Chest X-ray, AP view. Patient: 50 years old, sex M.
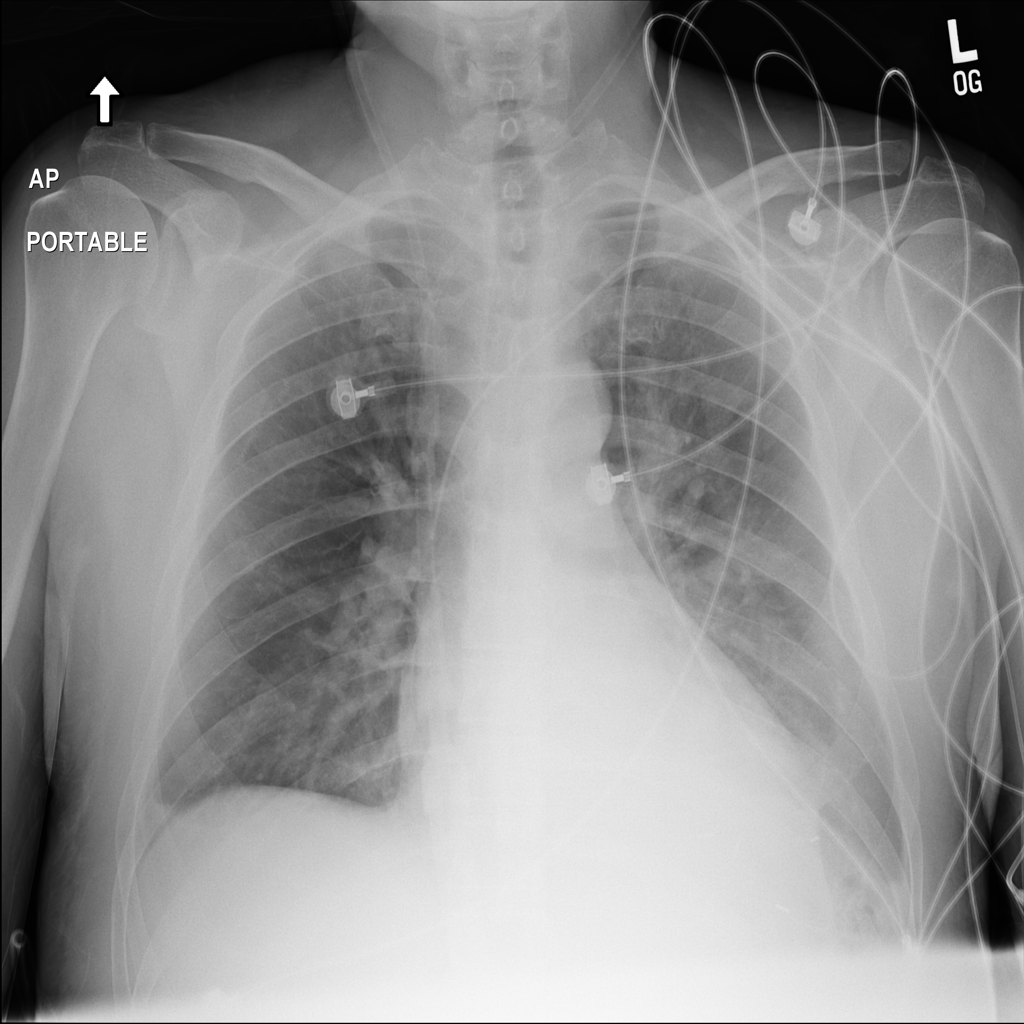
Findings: Infiltration